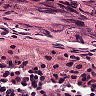
Metastatic tissue present: yes